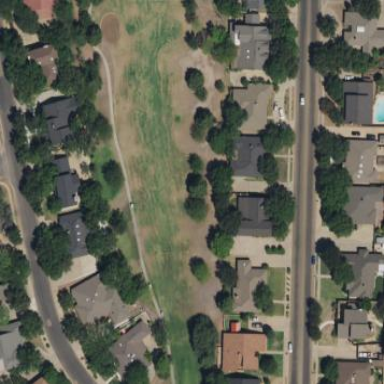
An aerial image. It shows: Area with grass used as rough in golf course.